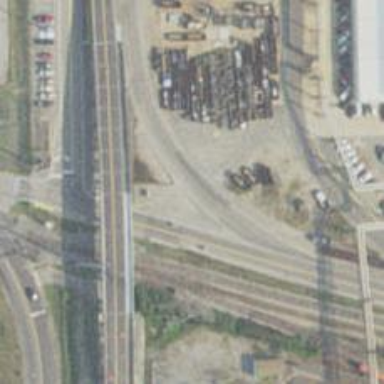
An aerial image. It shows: Railway level crossing.